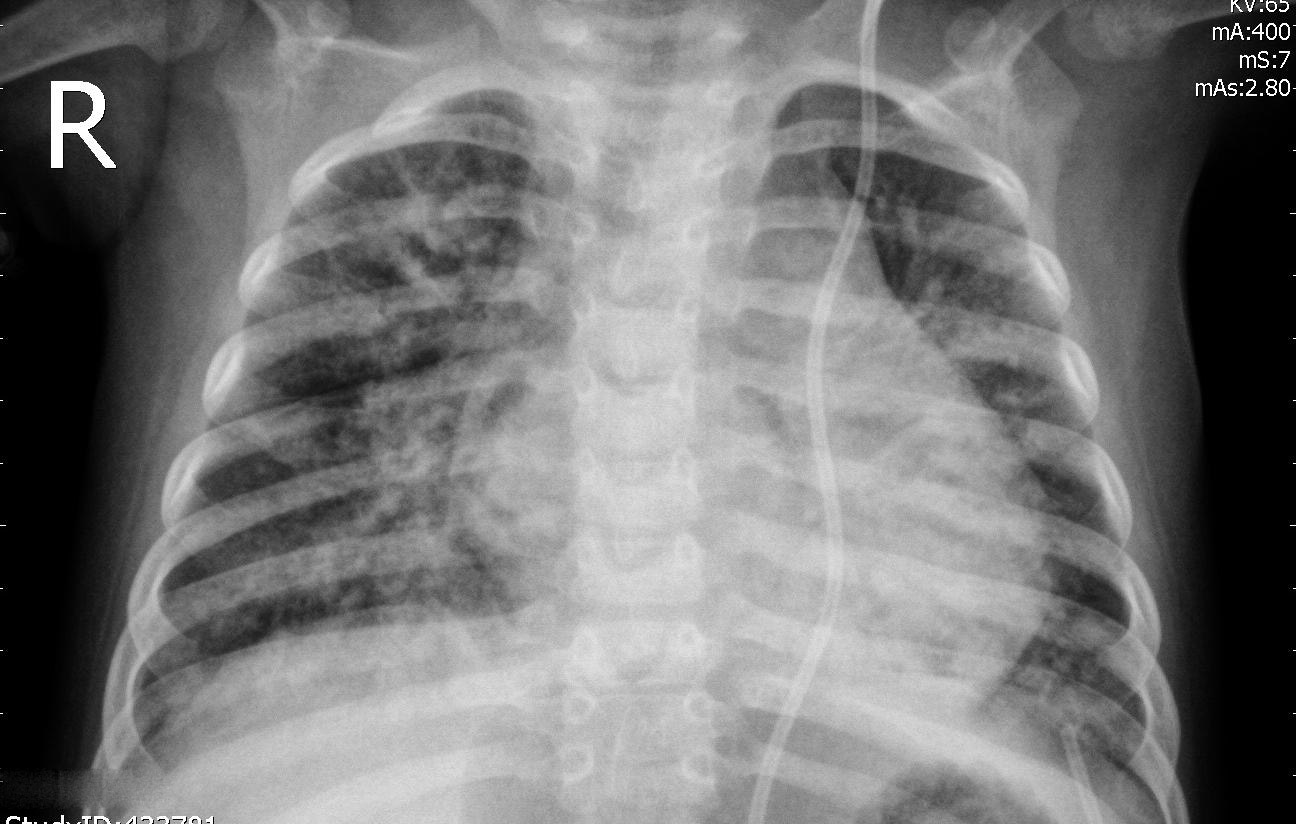
Diagnosis: PNEUMONIA